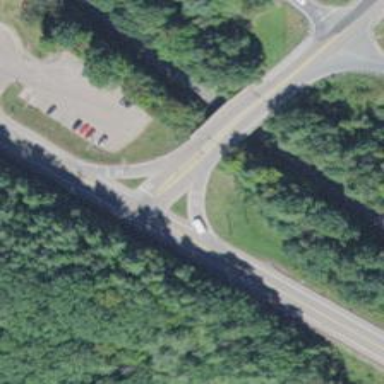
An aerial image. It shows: Secondary link road with asphalt surface.